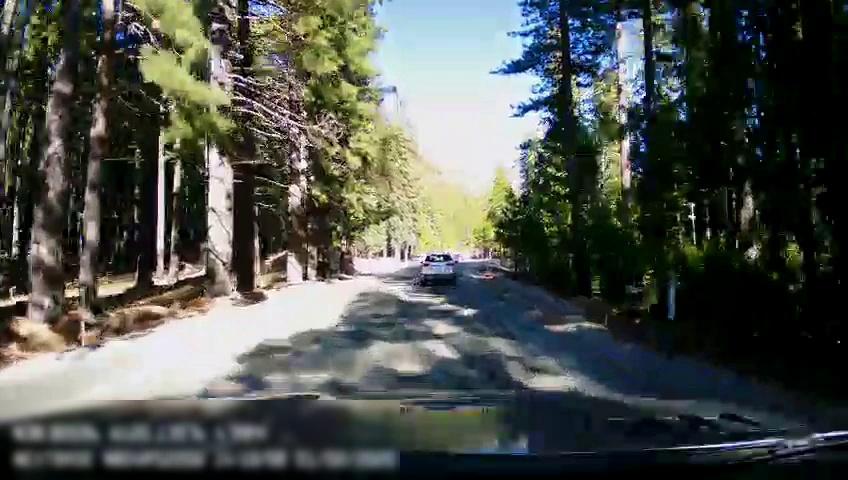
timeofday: Day
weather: Sunny
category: Drivable Space
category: Vehicles | SUV